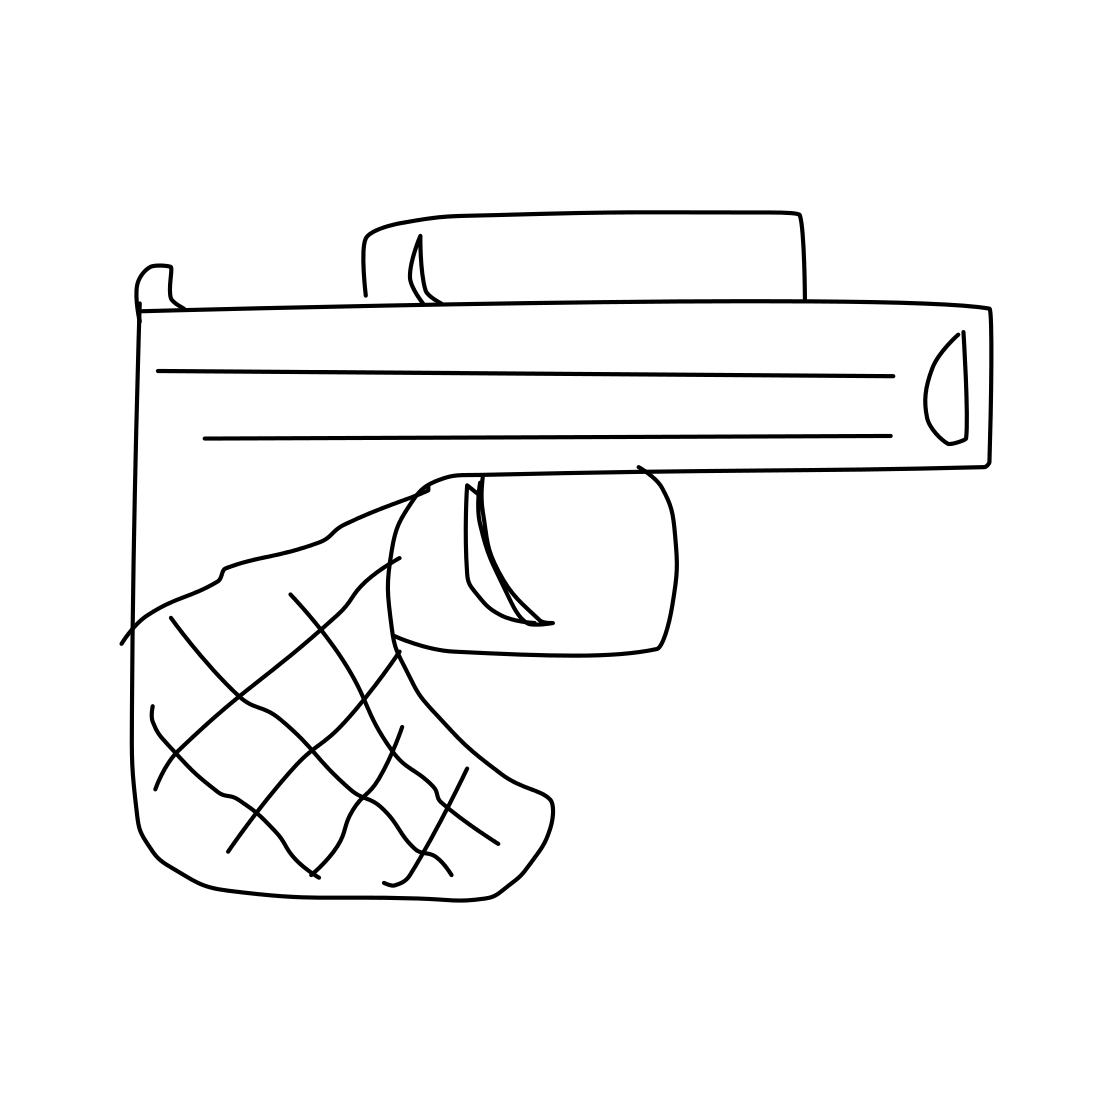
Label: revolver